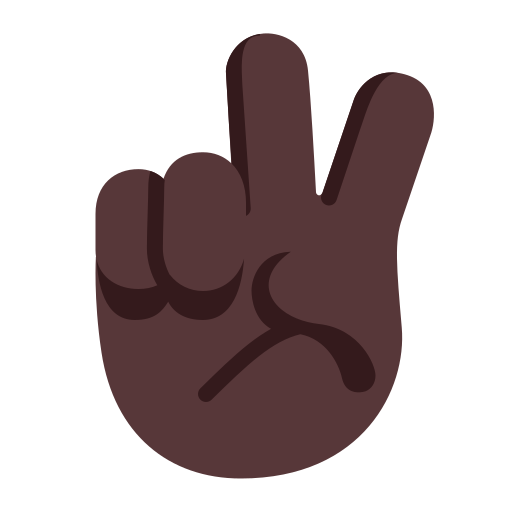
victory hand flat dark